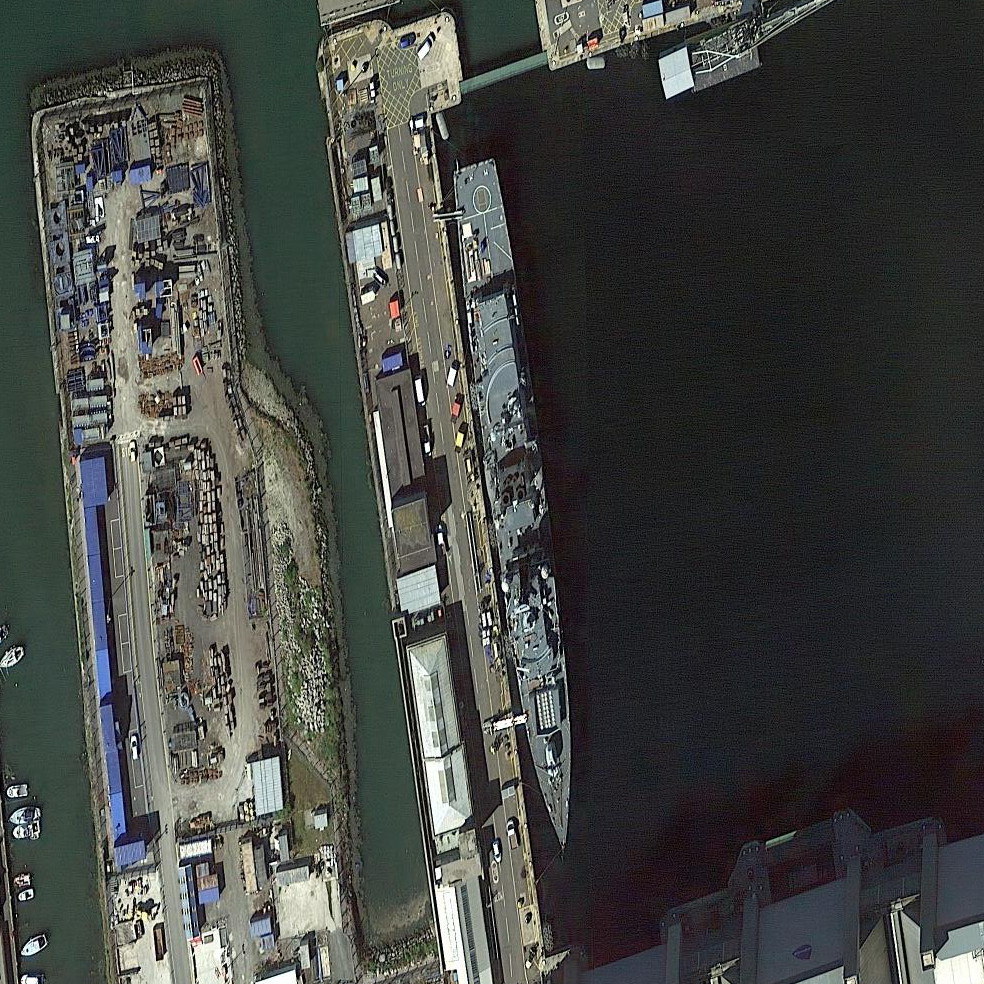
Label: cruiser